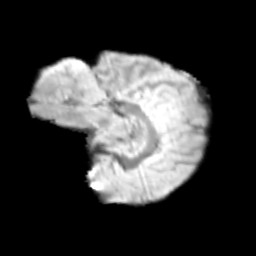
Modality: T2w
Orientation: sagittal
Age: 9
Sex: male
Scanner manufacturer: siemens
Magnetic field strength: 3 T
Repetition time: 3.8 s
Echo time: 0.07 s